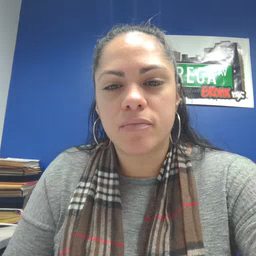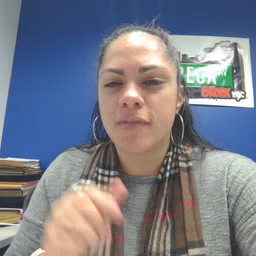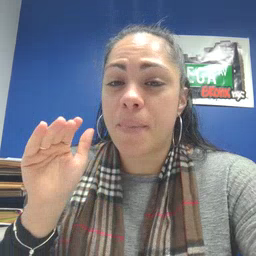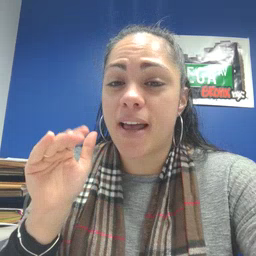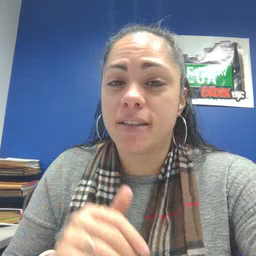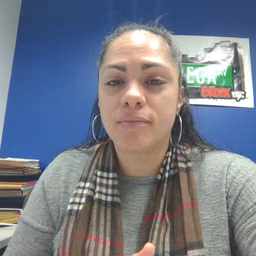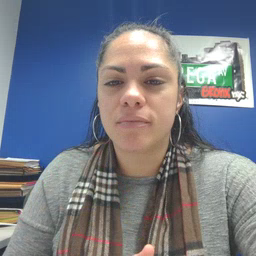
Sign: bye